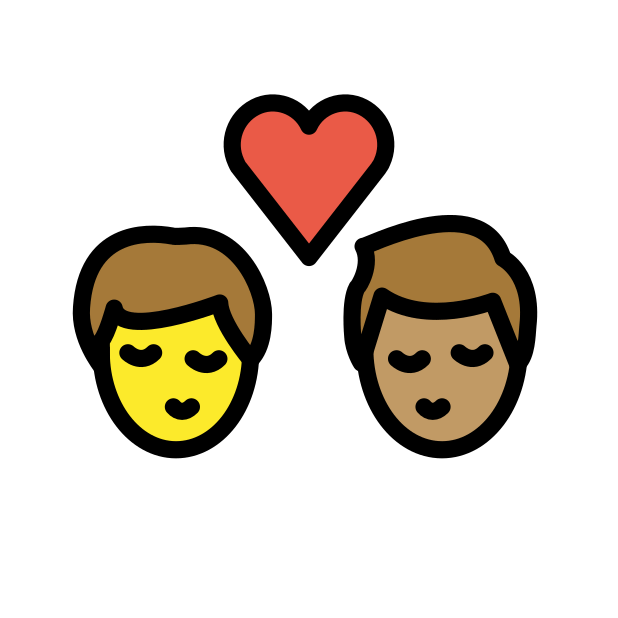
kiss: man, man, light skin tone, medium skin tone